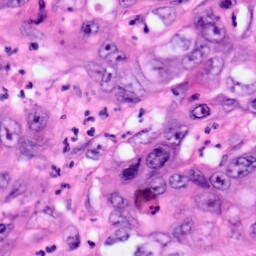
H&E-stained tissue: Pancreatic